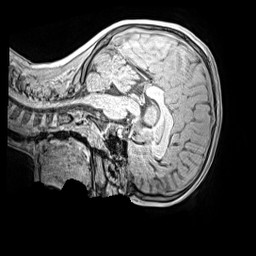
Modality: MP2RAGE
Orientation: sagittal
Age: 9
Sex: male
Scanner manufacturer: siemens
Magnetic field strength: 3 T
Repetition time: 4 s
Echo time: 0.00299 s